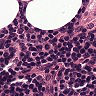
Metastatic tissue present: no